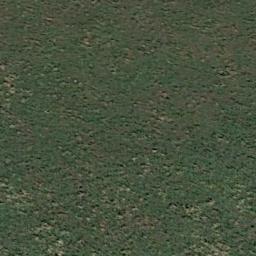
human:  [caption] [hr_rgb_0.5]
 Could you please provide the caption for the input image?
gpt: This meadow has different sparsity in different places .

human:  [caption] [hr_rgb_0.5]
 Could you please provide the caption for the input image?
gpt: The meadow is consist of green grass and dry grass .

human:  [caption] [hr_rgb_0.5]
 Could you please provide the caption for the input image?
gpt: The entire image is dominated by grass .

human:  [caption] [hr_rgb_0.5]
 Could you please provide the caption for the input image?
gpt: The meadow is dense but uneven .

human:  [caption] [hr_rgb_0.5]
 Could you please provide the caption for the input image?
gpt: There are many rocks on the green meadow .